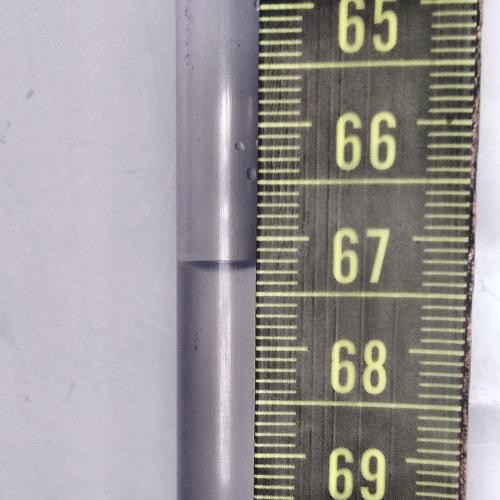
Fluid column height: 67.3 cm